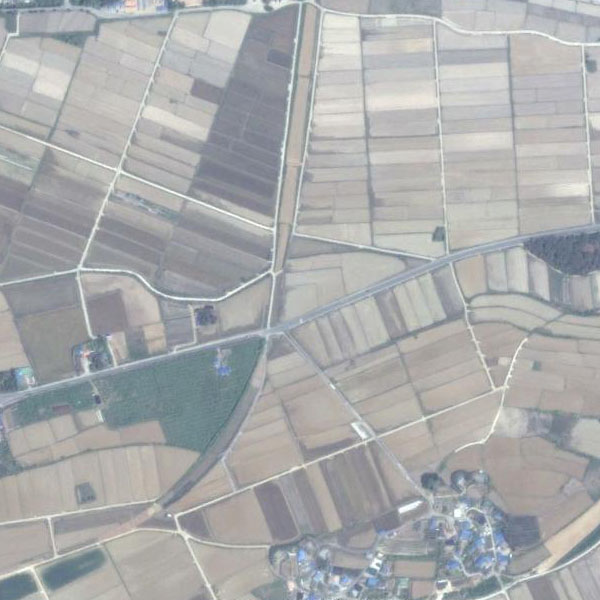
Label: Farmland